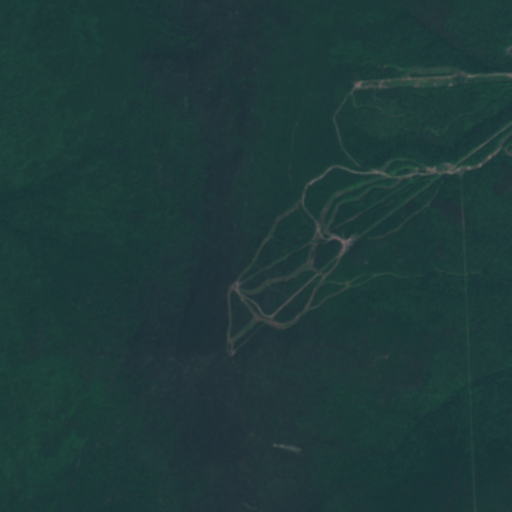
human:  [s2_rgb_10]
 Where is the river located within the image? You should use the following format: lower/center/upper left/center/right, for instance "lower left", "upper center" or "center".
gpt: The river is located in the upper left of the image.
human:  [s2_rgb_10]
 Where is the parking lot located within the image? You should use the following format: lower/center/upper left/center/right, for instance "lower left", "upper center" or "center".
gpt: There is no parking lot in the image.